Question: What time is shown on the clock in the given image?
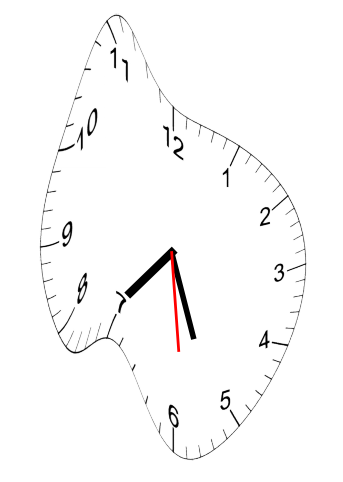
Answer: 07:26:29